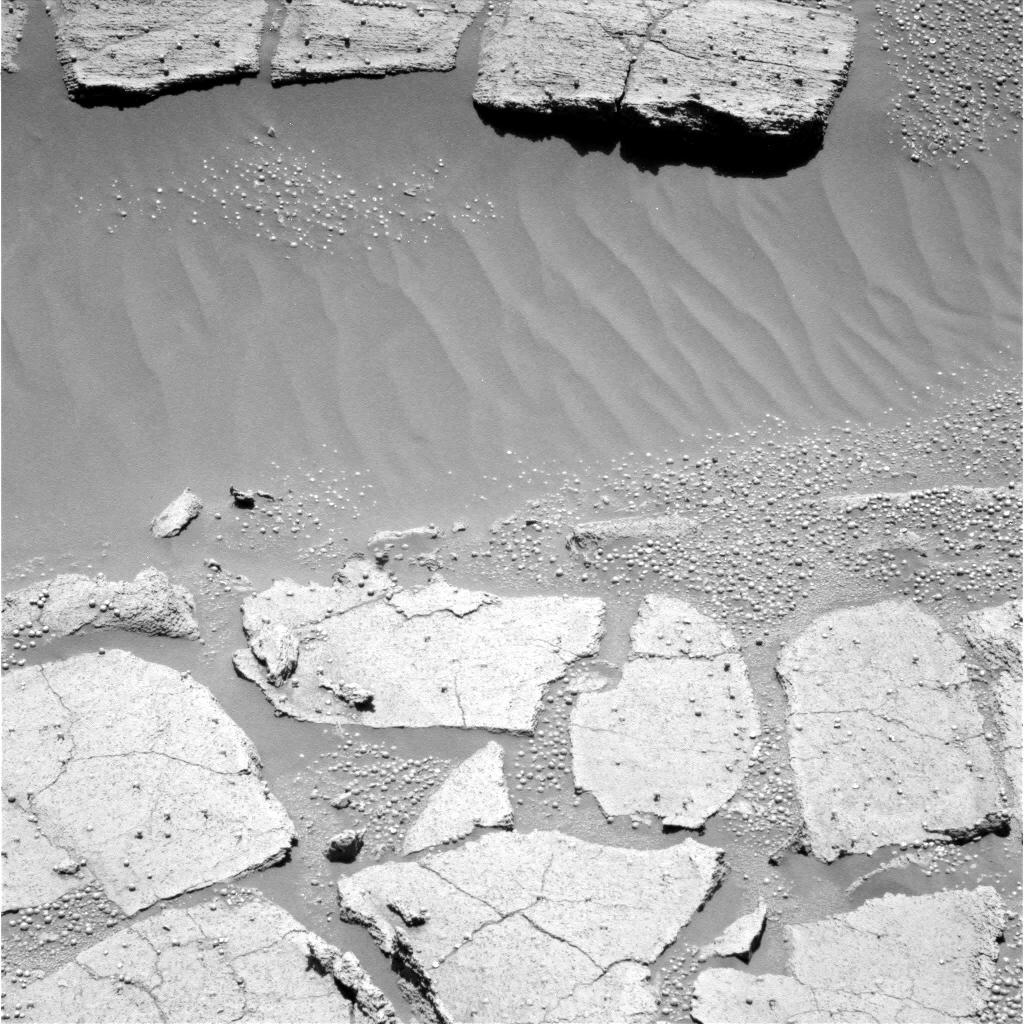
Terrain classes present: Bedrock, Gravel / Sand / Soil, Rock, Shadow